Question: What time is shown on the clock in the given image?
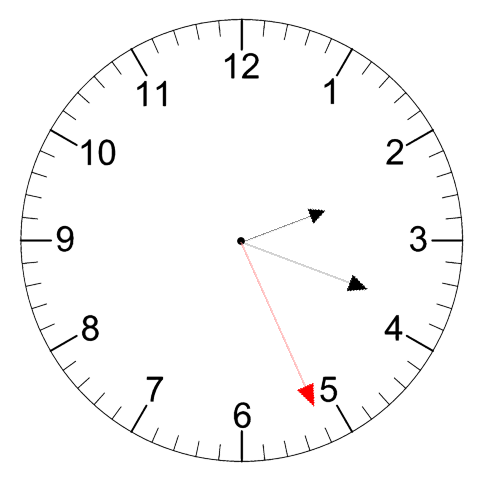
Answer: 02:18:26